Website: crate-barrel
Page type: account-dashboard
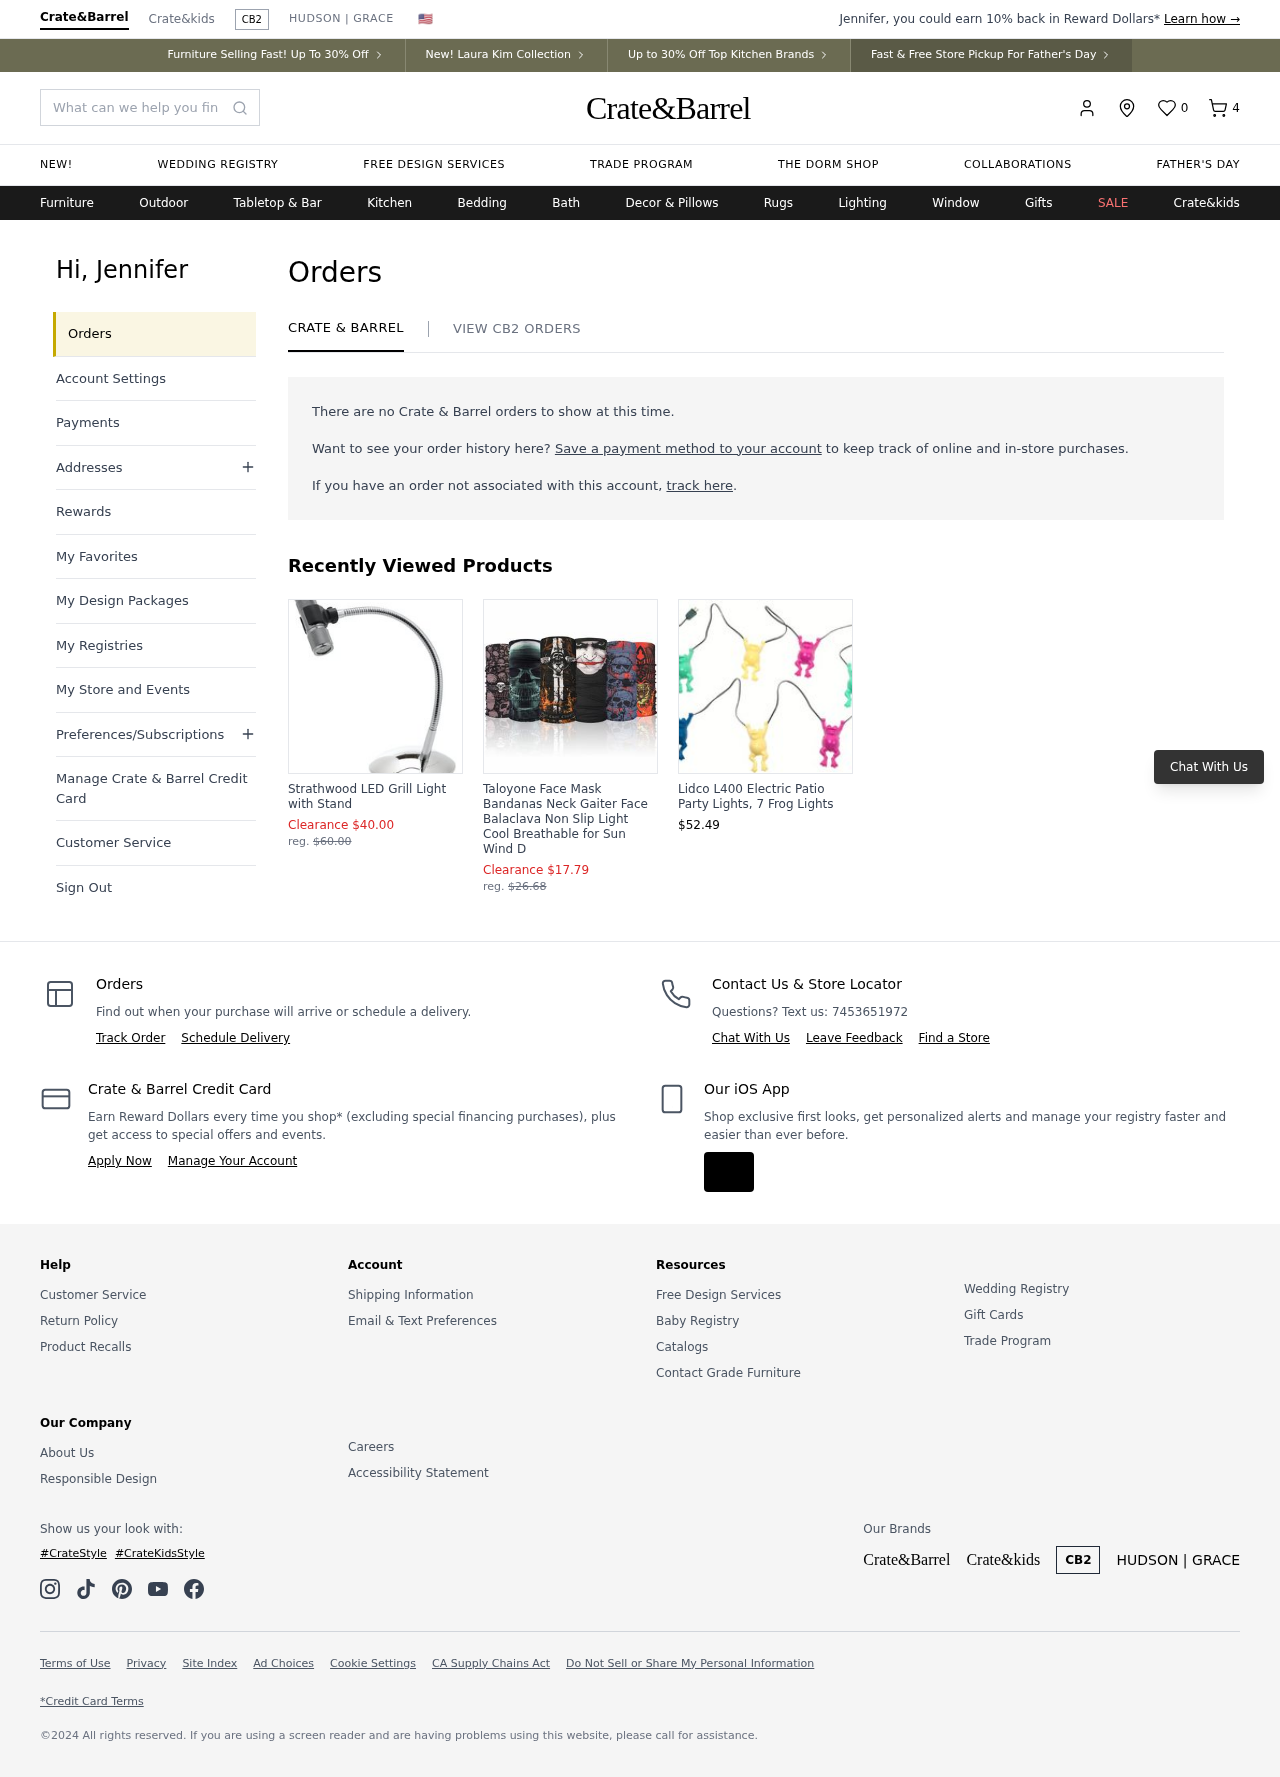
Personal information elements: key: PII_FIRSTNAME
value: Jennifer
Product elements: key: PRODUCT1_NAME
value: Strathwood LED Grill Light with Stand
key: PRODUCT1_PRICE
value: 40
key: PRODUCT2_NAME
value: Taloyone Face Mask Bandanas Neck Gaiter Face Balaclava Non Slip Light Cool Breathable for Sun Wind D
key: PRODUCT2_PRICE
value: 17.79
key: PRODUCT3_NAME
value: Lidco L400 Electric Patio Party Lights, 7 Frog Lights
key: PRODUCT3_PRICE
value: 52.49
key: PRODUCT1_ORIGINAL_PRICE
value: $60.00
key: PRODUCT2_ORIGINAL_PRICE
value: $26.68
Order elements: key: ORDER_NUM_ITEMS
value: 4
Search elements: key: HEADER_SEARCH
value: What can we help you find?
Other elements: key: FAVORITES_COUNT
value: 0